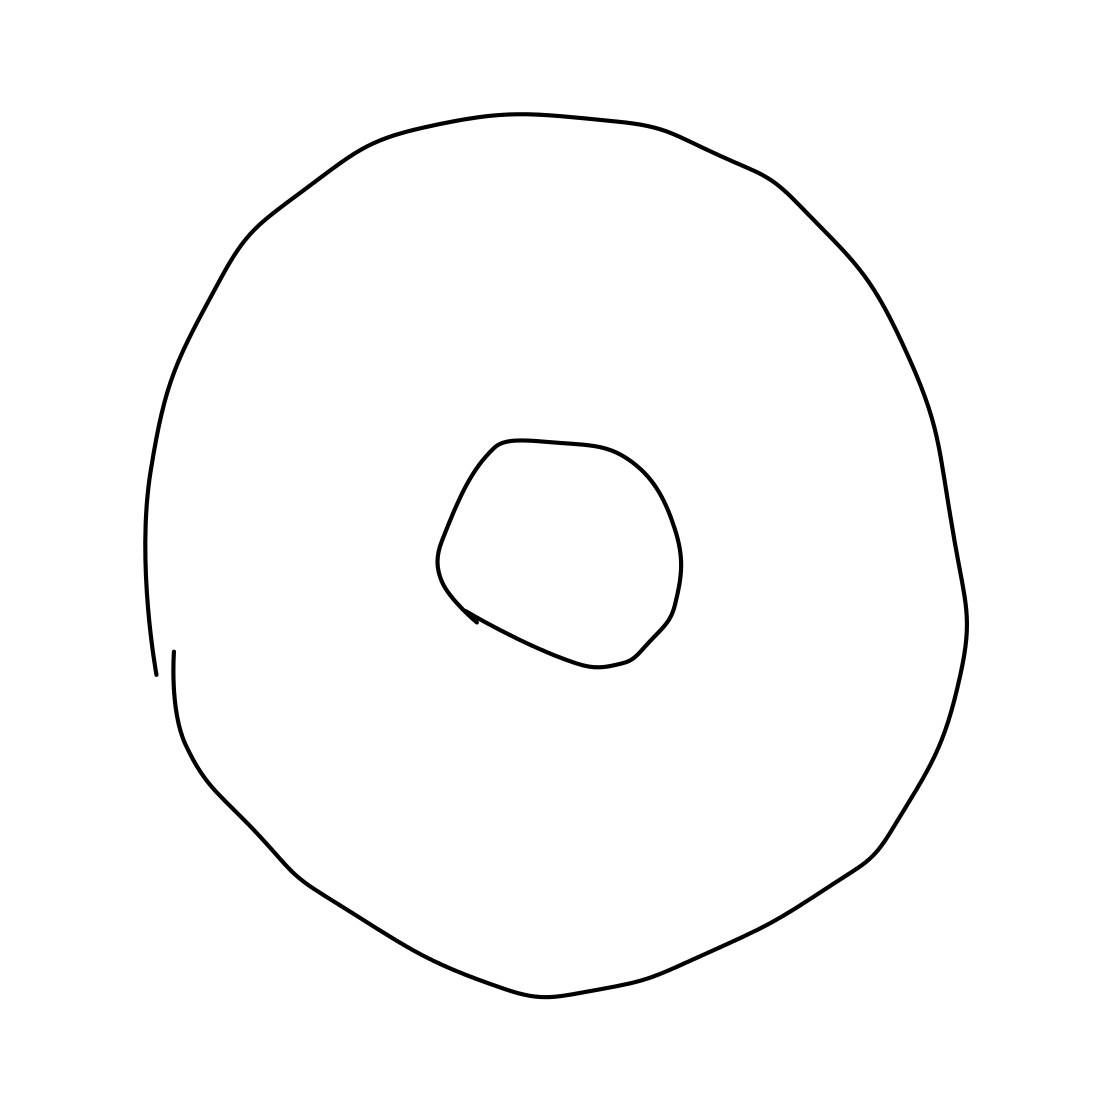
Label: donut